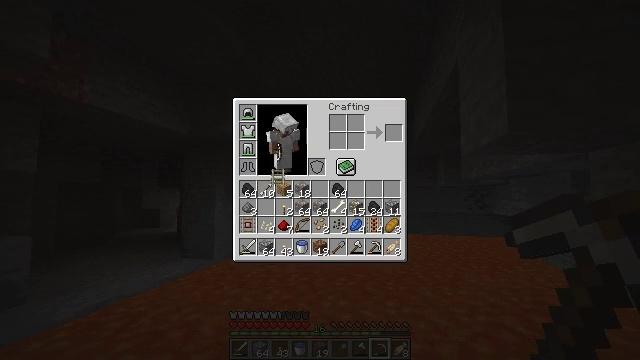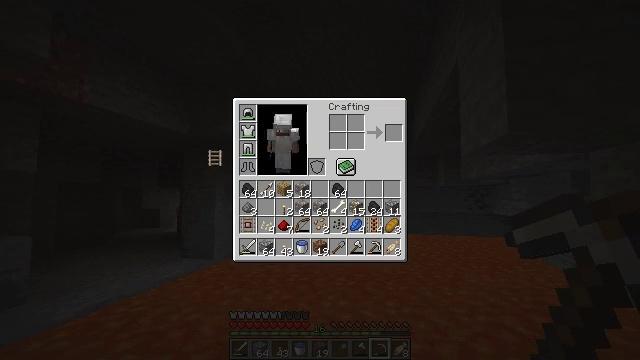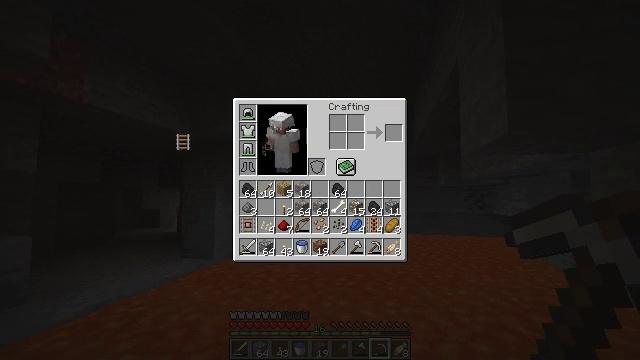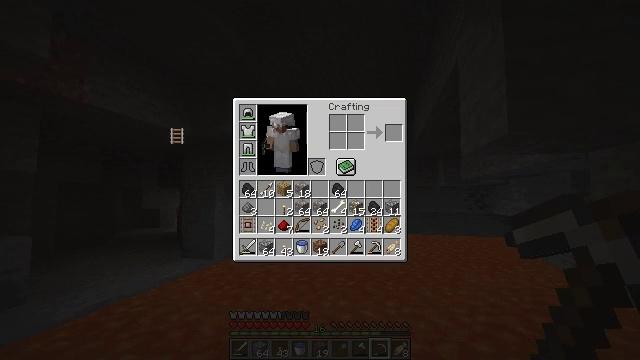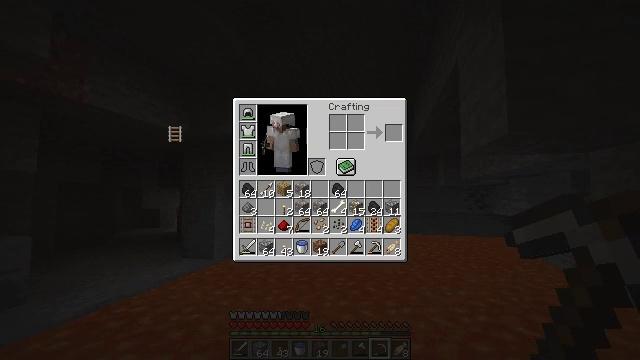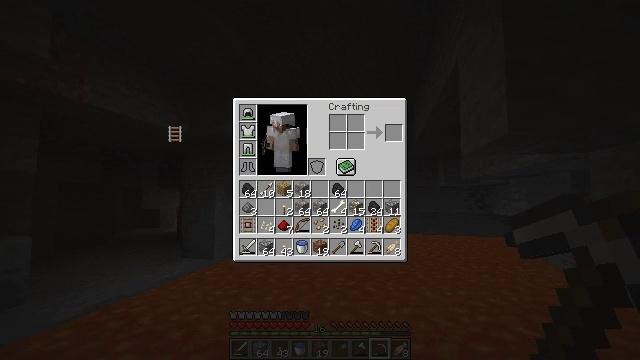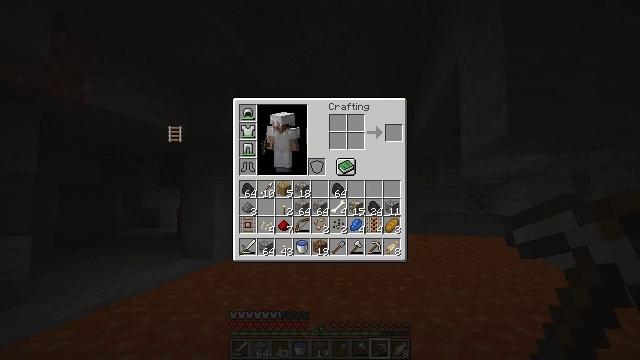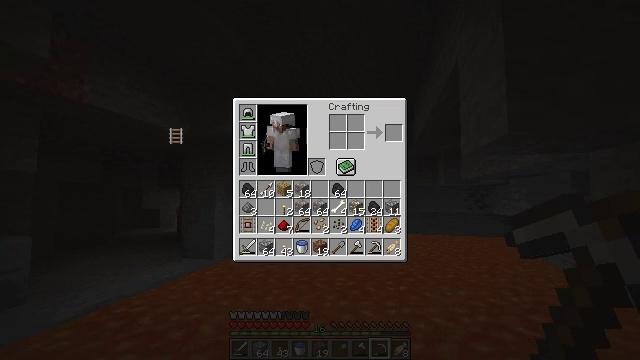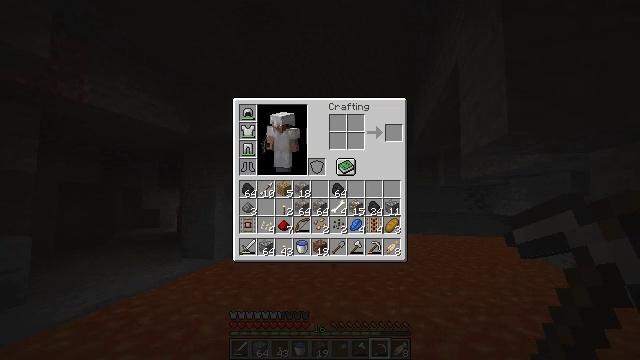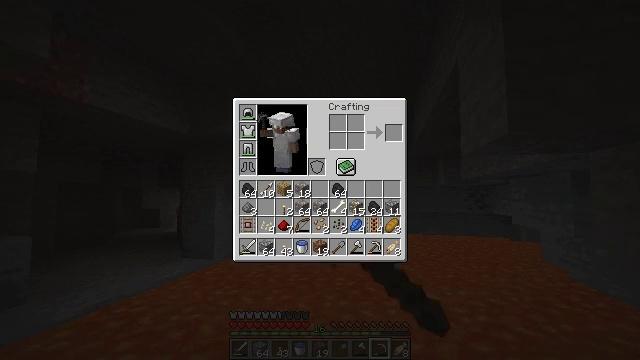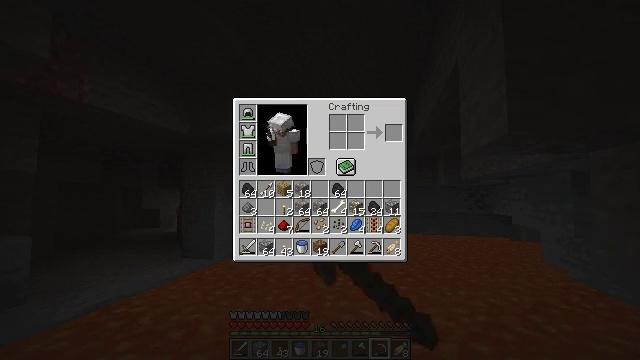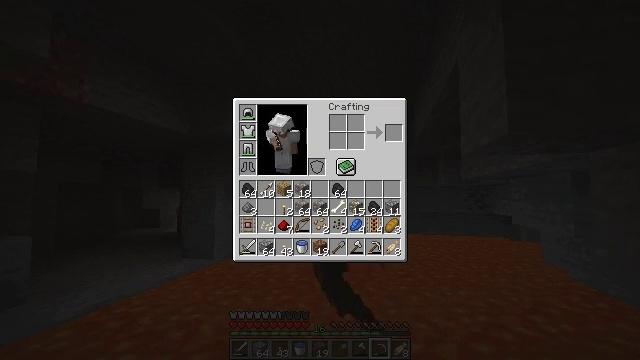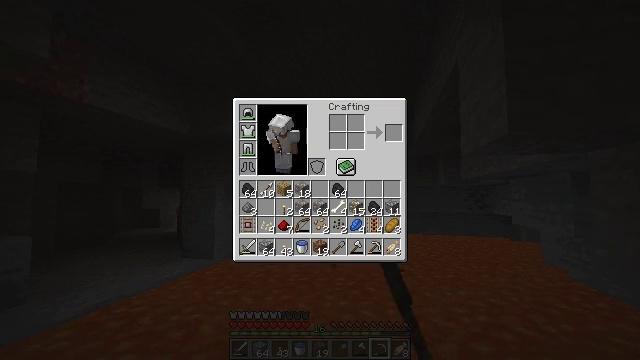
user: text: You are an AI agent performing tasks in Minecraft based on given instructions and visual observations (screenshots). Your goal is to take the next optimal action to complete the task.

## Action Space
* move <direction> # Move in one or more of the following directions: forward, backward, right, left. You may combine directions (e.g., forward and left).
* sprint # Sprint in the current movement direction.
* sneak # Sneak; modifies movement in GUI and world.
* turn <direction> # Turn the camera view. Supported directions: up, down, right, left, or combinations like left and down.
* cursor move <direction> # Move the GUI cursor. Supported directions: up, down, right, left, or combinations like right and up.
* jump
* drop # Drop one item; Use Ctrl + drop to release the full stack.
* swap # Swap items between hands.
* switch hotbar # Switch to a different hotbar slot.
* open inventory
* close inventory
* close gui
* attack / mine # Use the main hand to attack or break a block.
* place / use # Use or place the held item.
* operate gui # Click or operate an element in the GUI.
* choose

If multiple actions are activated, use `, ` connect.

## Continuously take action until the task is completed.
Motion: motion action
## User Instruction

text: Drop a rail.
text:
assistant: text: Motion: cursor move left and up
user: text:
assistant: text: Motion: cursor move left and up
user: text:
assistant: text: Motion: no_op
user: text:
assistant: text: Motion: no_op
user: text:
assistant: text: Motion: operate gui
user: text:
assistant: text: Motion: operate gui
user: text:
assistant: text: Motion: operate gui
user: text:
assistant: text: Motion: cursor move right and down
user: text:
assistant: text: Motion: cursor move right and down
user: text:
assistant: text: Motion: cursor move right and down
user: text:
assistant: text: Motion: no_op
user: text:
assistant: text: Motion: no_op
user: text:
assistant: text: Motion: no_op